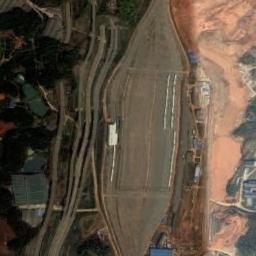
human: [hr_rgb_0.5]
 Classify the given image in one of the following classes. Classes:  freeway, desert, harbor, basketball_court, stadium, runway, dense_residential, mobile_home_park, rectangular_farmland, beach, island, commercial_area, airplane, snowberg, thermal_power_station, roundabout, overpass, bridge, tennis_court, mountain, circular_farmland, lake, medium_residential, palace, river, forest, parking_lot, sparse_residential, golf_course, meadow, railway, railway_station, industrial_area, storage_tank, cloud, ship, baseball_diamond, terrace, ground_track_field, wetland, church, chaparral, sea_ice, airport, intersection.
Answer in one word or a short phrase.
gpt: railway_station